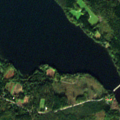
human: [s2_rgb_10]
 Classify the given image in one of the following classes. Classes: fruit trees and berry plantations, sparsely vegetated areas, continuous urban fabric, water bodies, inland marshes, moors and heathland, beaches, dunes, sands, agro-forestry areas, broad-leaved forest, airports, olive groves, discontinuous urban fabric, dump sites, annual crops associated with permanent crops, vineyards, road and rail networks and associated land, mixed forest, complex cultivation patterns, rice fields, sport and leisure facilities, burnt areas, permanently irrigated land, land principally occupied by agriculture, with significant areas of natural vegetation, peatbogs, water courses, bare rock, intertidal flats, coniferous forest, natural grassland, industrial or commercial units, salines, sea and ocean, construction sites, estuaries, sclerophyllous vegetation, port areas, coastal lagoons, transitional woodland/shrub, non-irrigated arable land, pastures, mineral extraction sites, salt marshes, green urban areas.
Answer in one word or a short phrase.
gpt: non-irrigated arable land, coniferous forest, mixed forest, water bodies